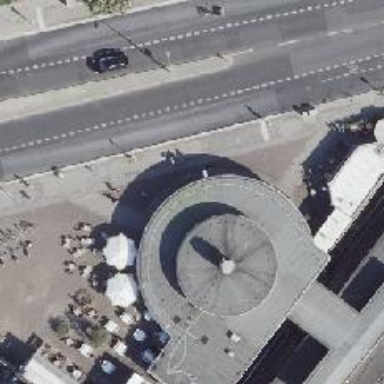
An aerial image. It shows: Kiosk.